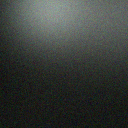
Screen state: off